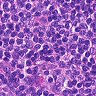
Metastatic tissue present: no